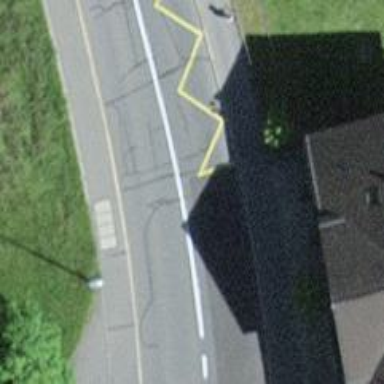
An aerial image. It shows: Secondary road with cycle track on the right.